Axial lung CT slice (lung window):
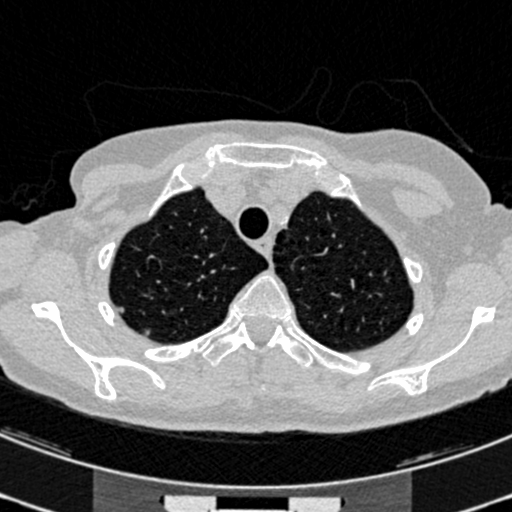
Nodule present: no